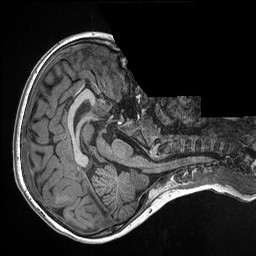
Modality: T1w
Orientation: axial
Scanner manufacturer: siemens
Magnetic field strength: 3 T
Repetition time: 2.3 s
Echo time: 0.00298 s